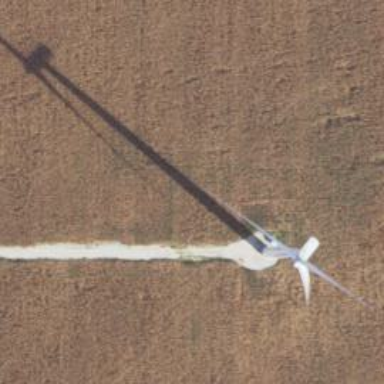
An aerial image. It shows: Wind generator powered by horizontal-axis wind turbine.